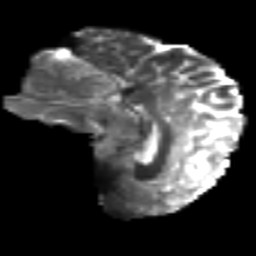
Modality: T2w
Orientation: sagittal
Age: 25
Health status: ill
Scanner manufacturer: philips
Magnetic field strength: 3 T
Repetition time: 9 s
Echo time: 0.127 s